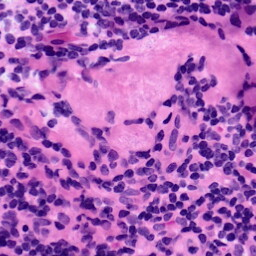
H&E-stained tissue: LymphNode